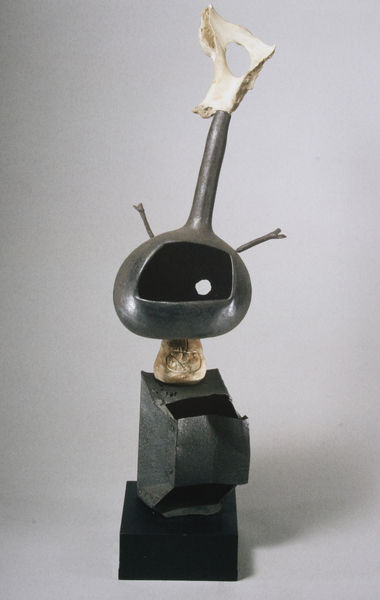
Titel: Femme. Sculpture-objet, Frau
Künstler: Joan Miró
Standort: New York
Institution: Pierre and Tana Matisse Foundation
Schlagwörter: schwarz, sockel, keramik, skulptur, abstrakt, plastik, assemblage, knochen, objekt, antenne, materialien, materialienmix